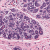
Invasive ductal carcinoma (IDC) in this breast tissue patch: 0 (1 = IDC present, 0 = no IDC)